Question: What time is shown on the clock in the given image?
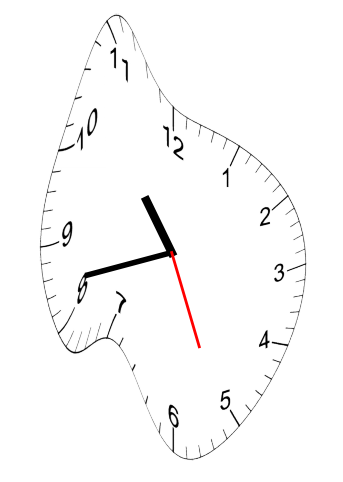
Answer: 10:42:26